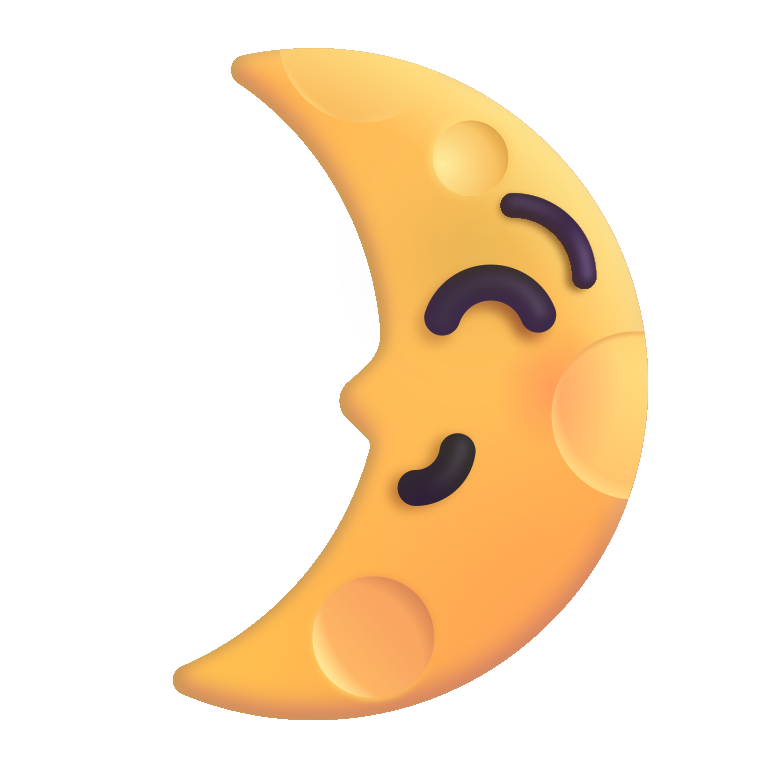
first quarter moon face color